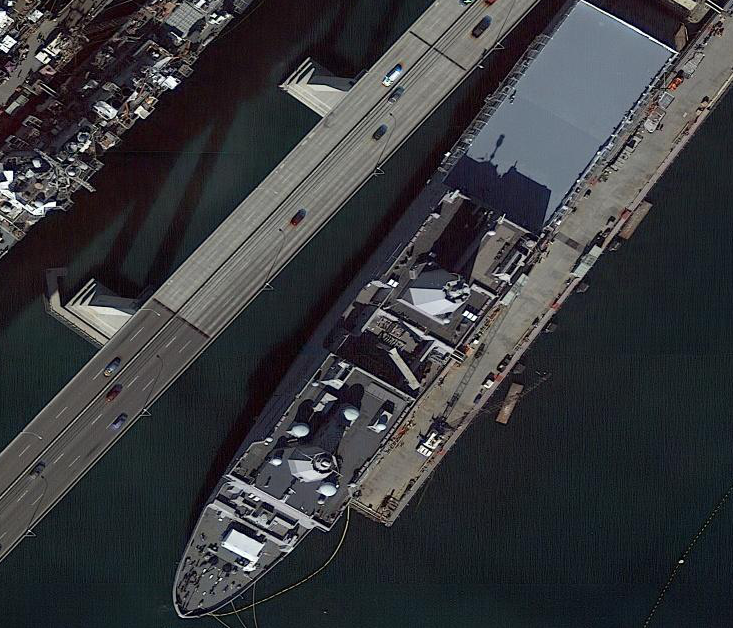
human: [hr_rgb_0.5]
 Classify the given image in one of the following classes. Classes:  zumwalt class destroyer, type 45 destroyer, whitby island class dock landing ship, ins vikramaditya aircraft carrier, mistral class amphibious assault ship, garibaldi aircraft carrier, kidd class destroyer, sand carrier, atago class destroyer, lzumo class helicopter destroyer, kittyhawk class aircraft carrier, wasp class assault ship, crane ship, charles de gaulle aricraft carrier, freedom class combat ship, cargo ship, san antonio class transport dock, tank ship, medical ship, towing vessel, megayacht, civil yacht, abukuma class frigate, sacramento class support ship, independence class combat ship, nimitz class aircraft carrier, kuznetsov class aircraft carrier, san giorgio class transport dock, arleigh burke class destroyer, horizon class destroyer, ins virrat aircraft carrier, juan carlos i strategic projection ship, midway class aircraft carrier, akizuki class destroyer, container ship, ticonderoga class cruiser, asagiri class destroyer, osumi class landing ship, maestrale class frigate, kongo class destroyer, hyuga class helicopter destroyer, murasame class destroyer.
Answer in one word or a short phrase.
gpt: San Antonio class transport dock